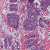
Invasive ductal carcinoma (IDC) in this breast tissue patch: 1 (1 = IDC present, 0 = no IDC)